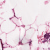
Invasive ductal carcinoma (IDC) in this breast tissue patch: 0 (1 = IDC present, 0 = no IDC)